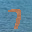
Label: 7